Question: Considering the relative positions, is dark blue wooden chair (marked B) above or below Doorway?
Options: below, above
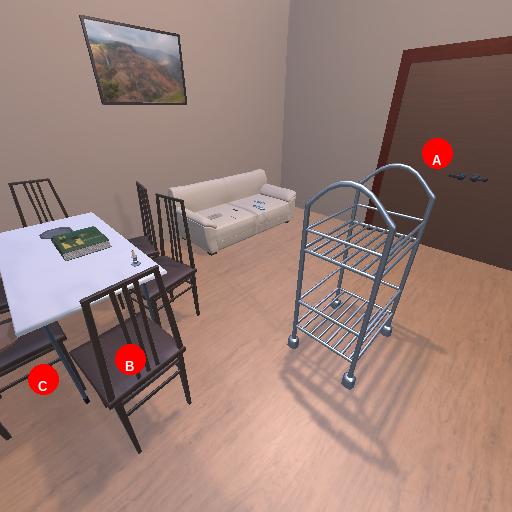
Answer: below